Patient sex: M
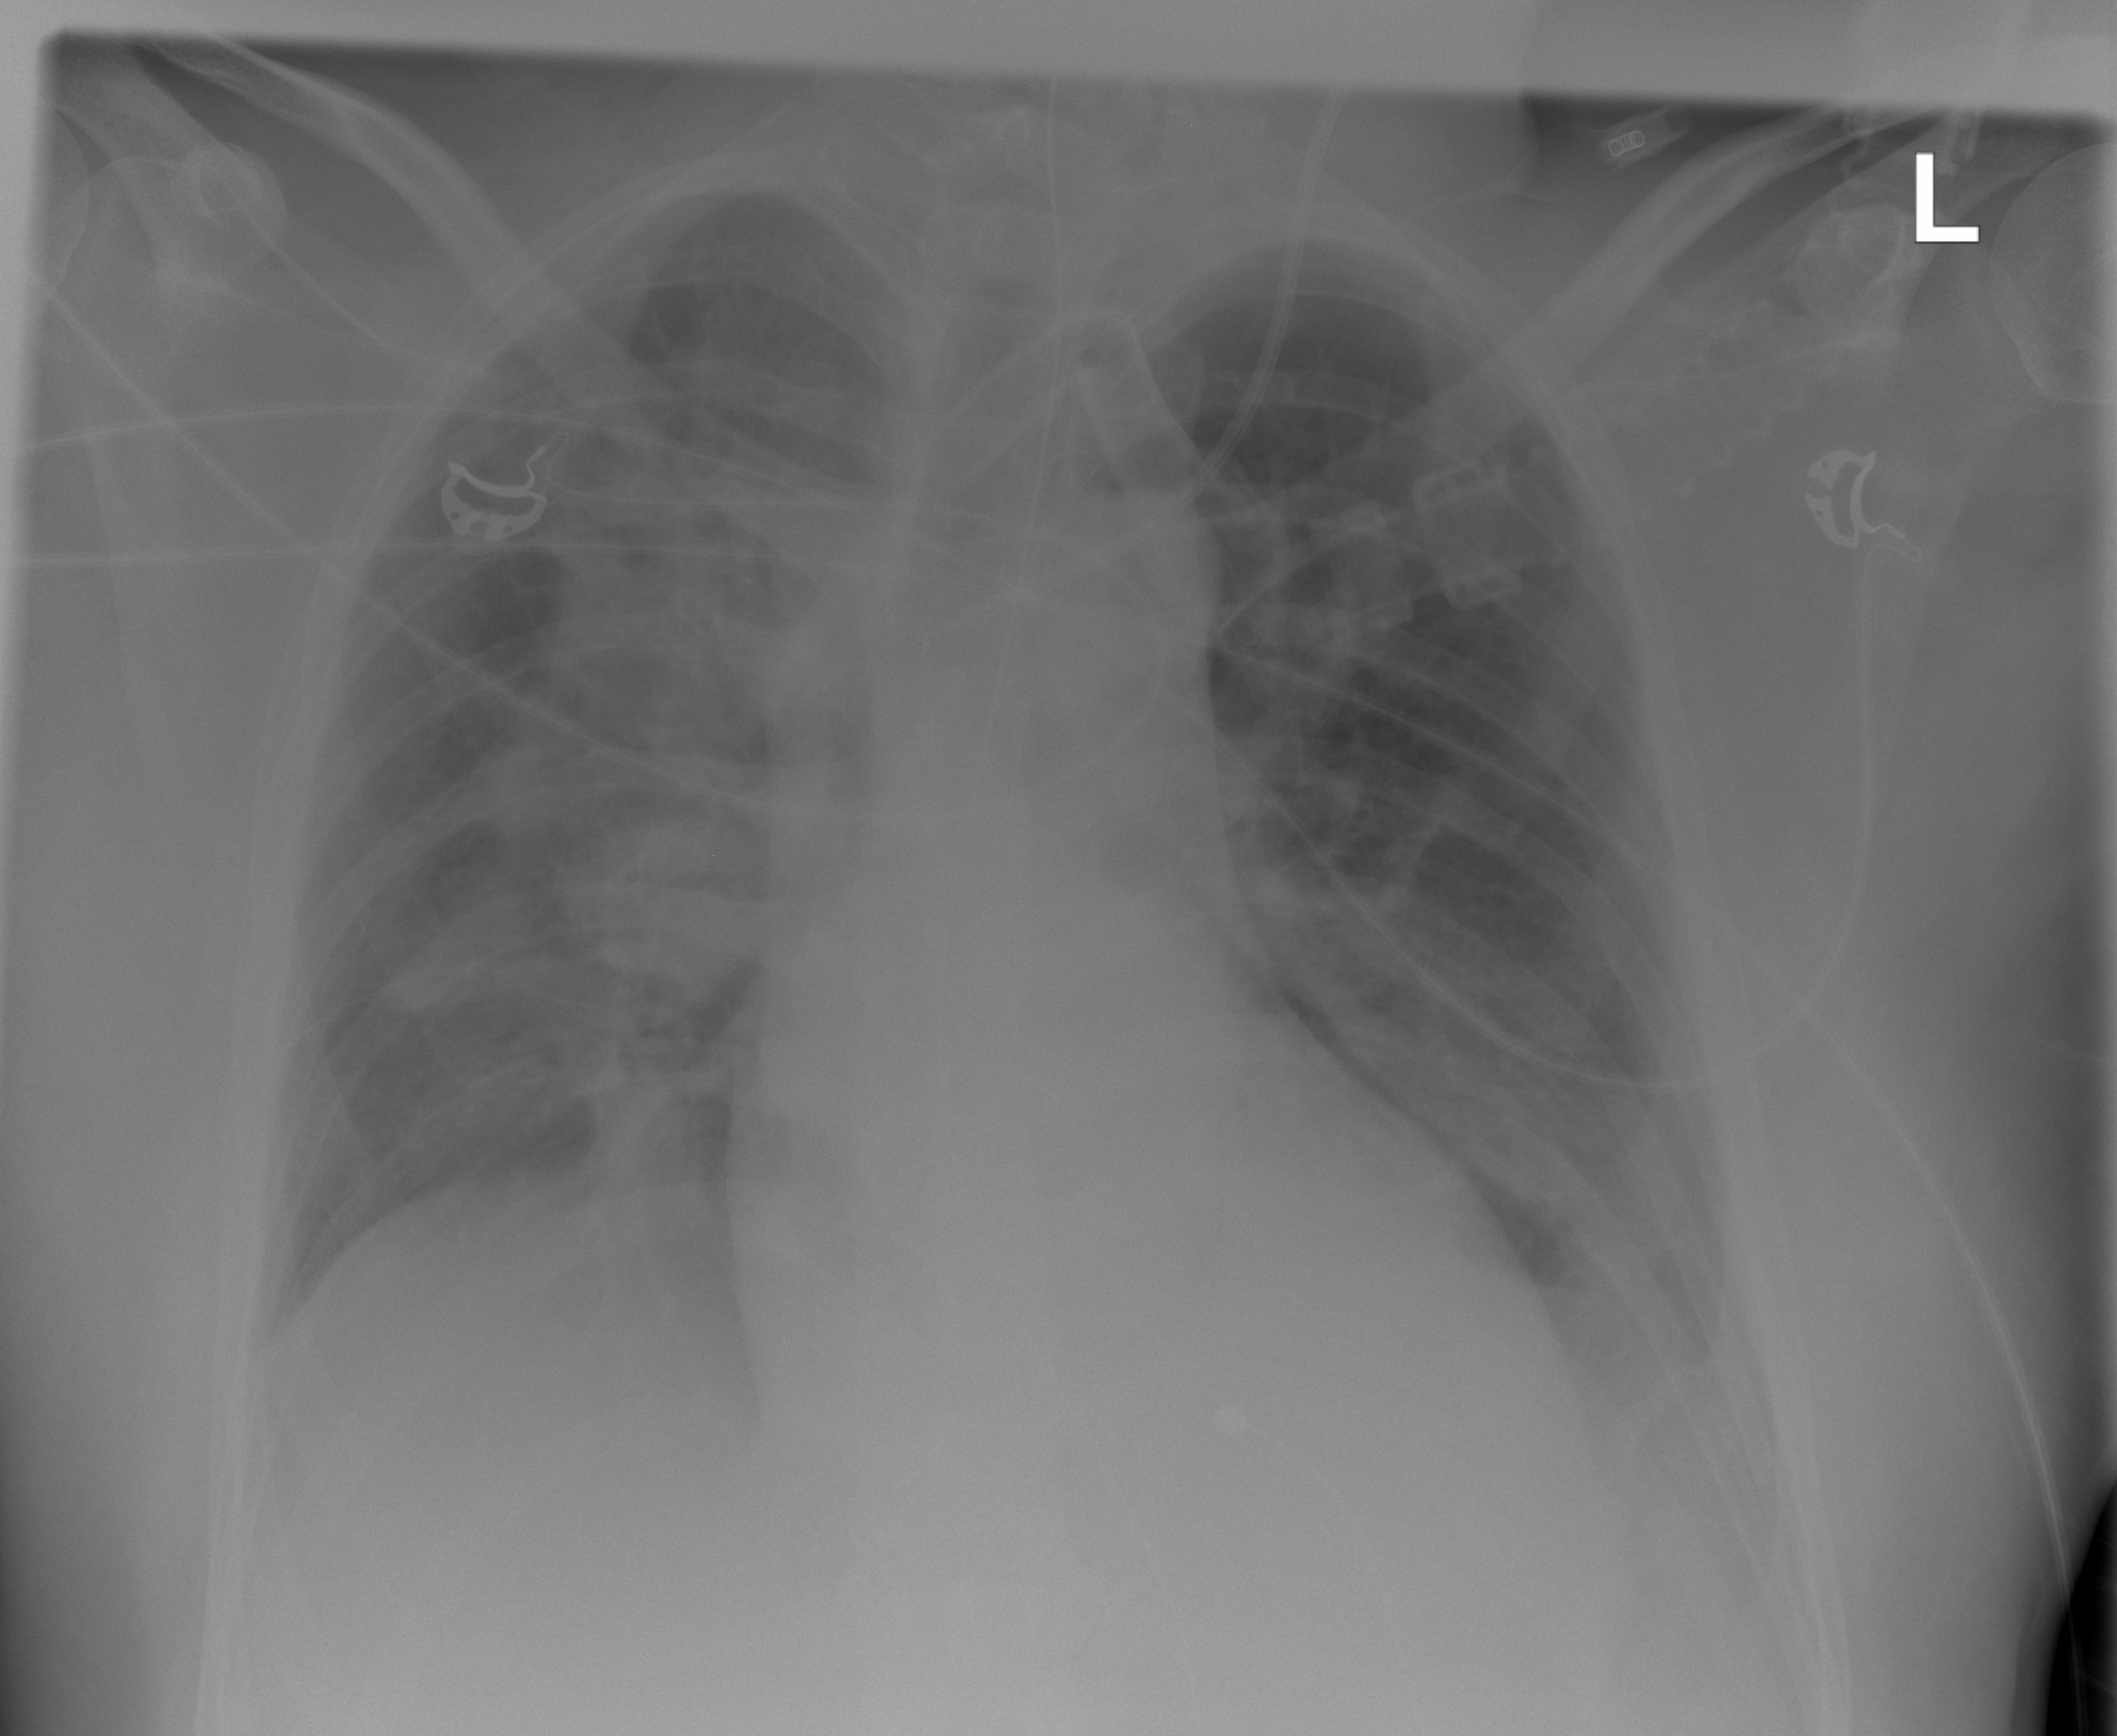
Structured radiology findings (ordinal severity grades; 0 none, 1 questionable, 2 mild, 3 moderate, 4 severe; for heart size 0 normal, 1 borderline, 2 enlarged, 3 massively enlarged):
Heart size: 1
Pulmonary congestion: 2
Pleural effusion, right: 0
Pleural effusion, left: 2
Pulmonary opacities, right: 3
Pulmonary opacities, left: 2
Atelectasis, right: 0
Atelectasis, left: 2